Aerial crown-view tile of a tropical tree (Barro Colorado Island, Panama), acquired 20241112:
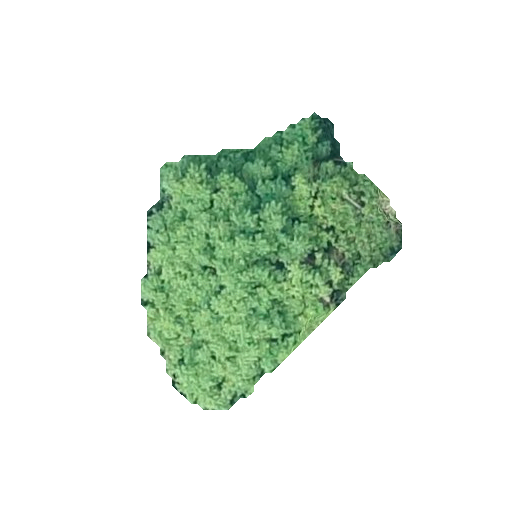
Species: Pouteria stipitata
GBIF accepted scientific name: Pouteria stipitata
Crown area: 75.079 m²